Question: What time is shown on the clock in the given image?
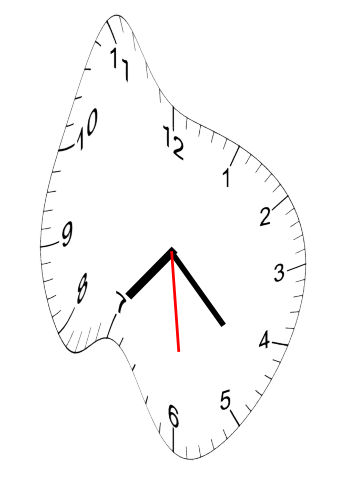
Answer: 07:22:29